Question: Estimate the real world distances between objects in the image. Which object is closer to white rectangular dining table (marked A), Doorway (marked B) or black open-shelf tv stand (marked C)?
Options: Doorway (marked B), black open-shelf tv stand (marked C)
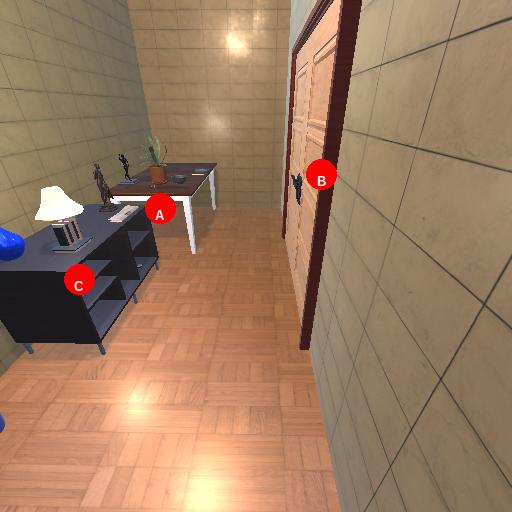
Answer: Doorway (marked B)